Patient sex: M
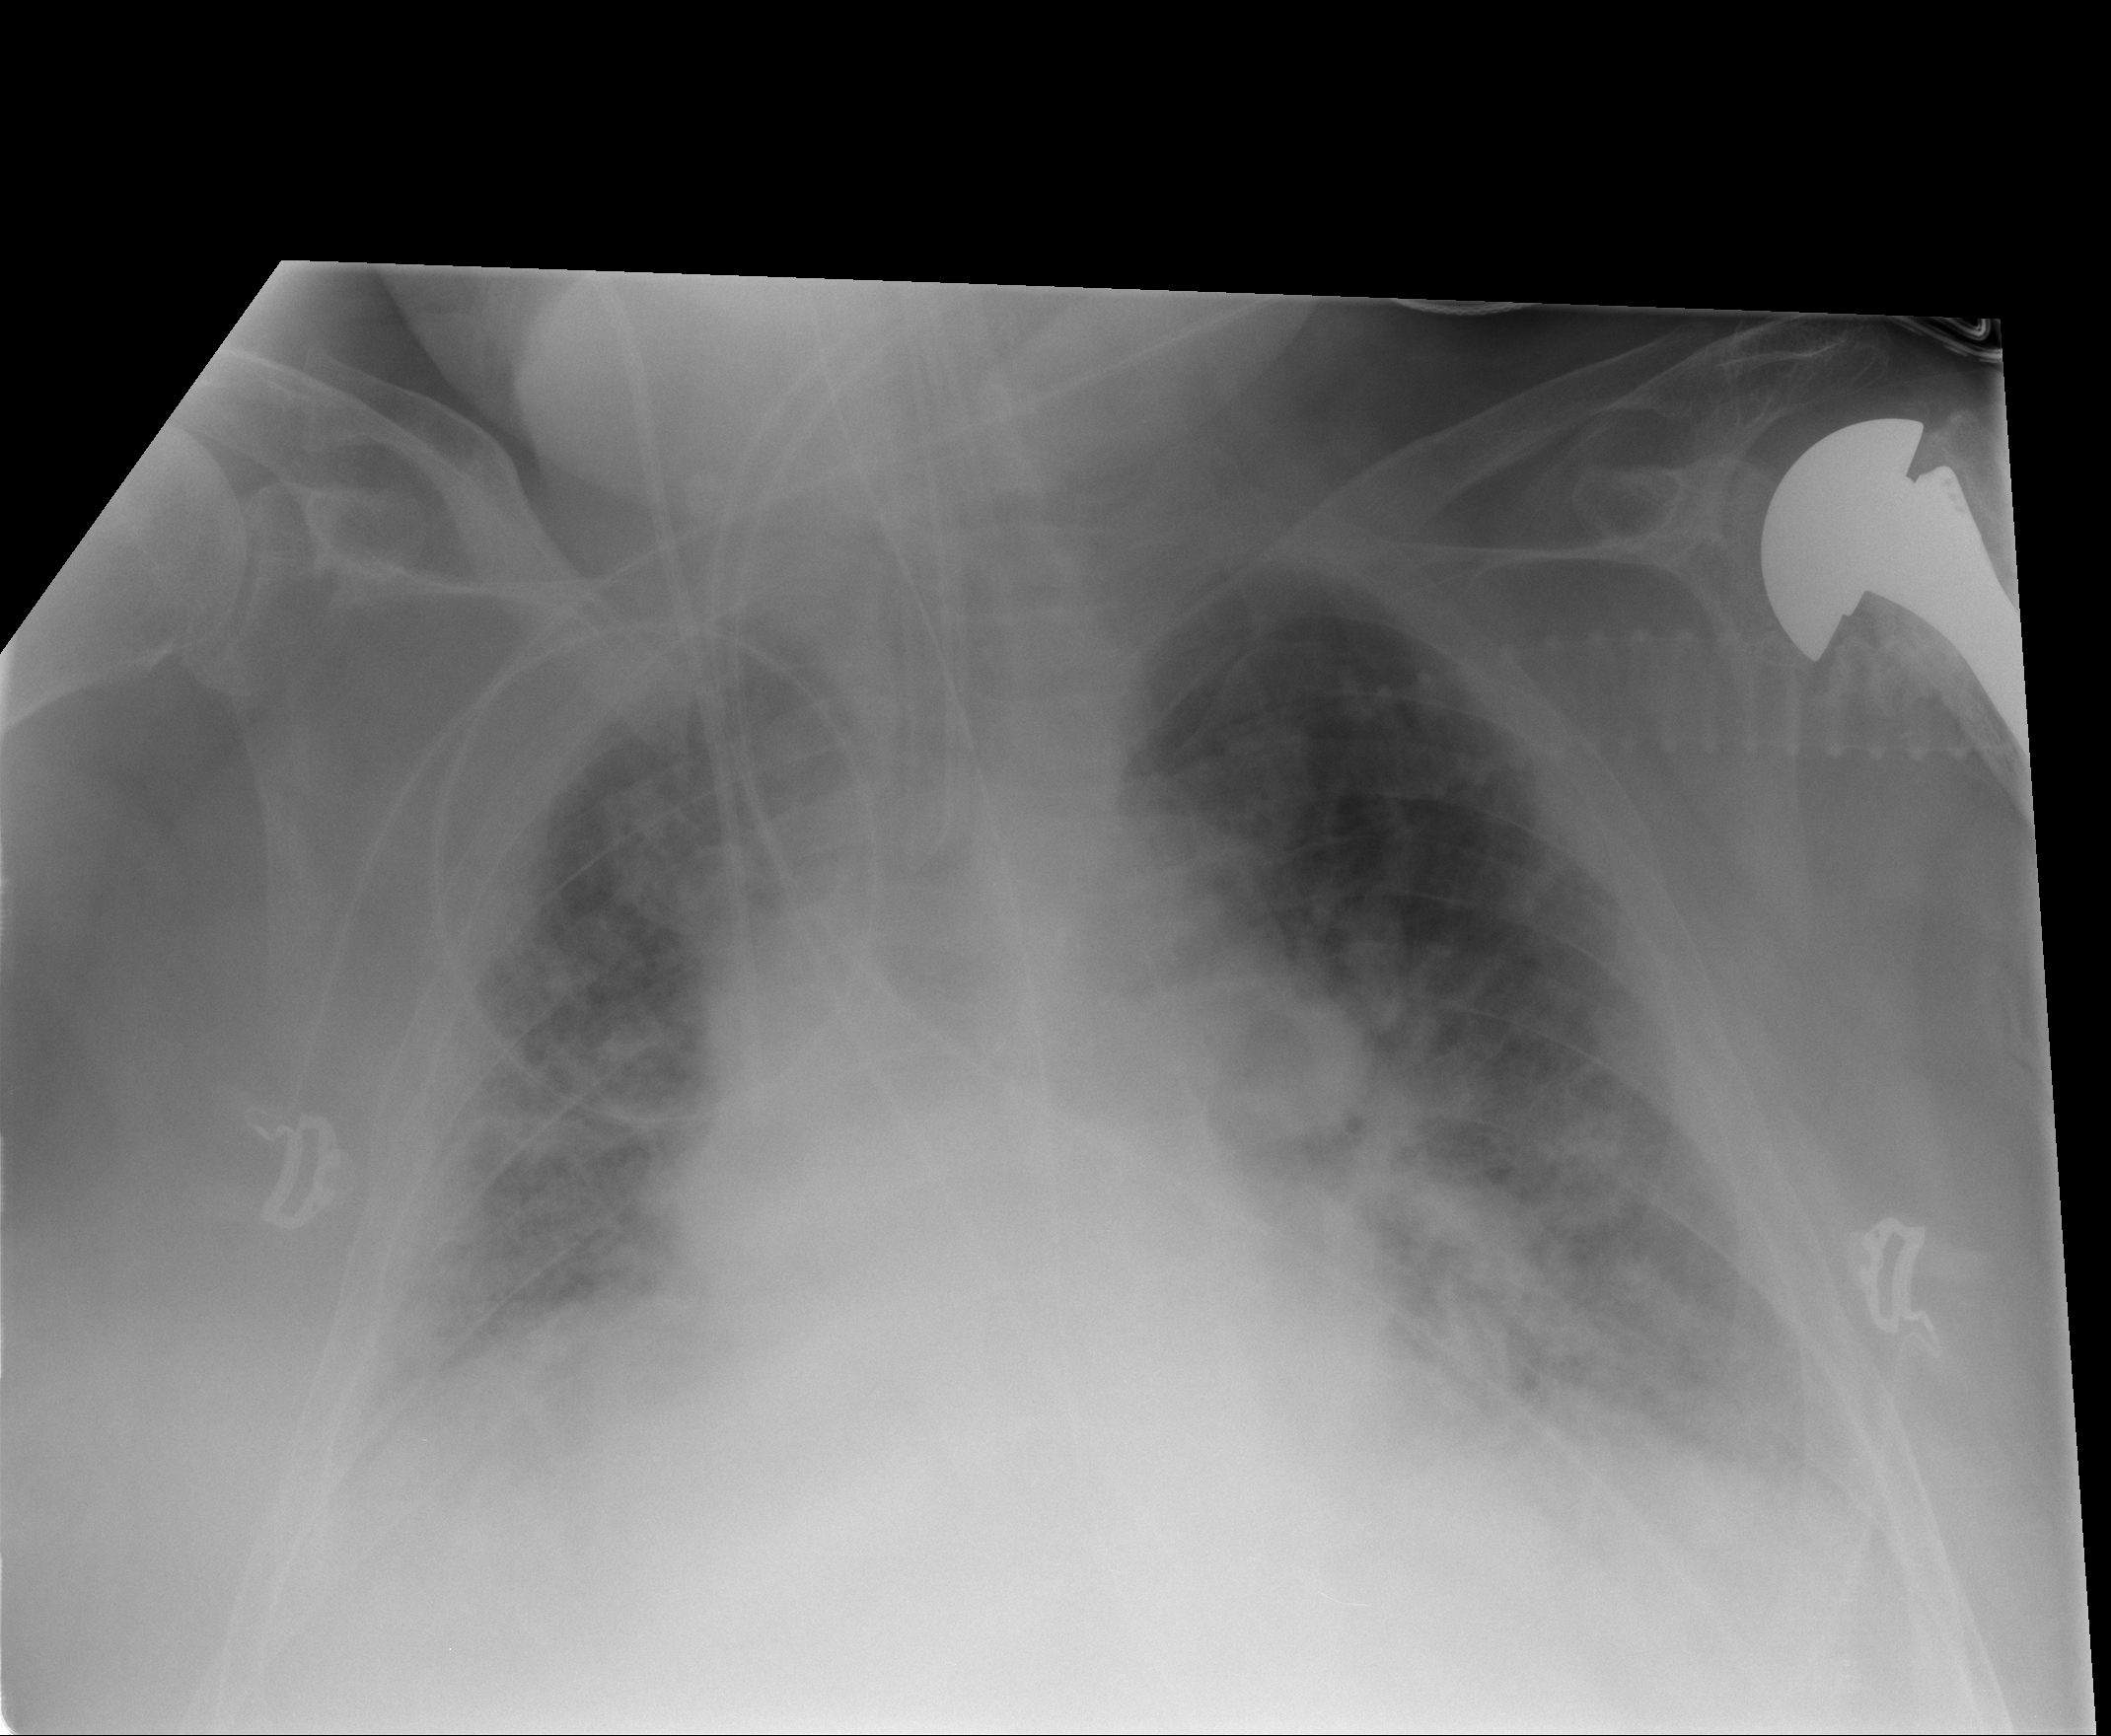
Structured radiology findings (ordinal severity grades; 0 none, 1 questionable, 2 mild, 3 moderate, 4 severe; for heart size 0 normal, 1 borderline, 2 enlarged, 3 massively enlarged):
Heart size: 0
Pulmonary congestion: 3
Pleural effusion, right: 2
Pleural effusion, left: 2
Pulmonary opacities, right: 2
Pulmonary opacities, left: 2
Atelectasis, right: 3
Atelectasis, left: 2